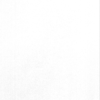
Label: dusty